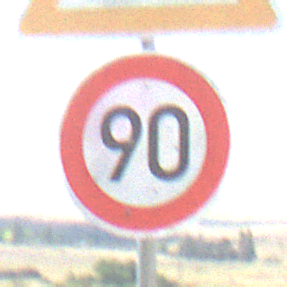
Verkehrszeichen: Geschwindigkeit90
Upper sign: Gefahrenstelle
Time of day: Midday
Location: Outdoor (Nature)
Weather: PartlyCloudy
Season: NotSpecified
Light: Natural